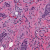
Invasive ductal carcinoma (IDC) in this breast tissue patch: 1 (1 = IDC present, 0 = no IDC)